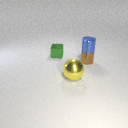
small blue metal cylinder above small brown metal cylinder